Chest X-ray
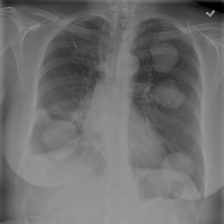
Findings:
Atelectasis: negative
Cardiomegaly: negative
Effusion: negative
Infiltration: negative
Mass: negative
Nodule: negative
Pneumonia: negative
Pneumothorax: negative
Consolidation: negative
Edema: negative
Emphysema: negative
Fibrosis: negative
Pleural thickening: negative
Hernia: negative